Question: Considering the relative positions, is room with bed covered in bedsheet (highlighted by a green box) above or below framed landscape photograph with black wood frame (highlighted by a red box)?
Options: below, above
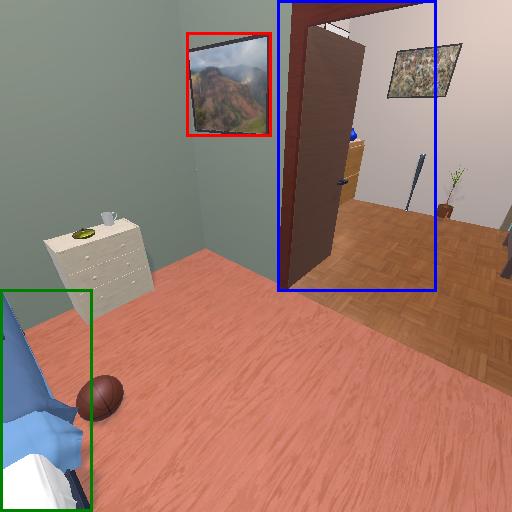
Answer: below